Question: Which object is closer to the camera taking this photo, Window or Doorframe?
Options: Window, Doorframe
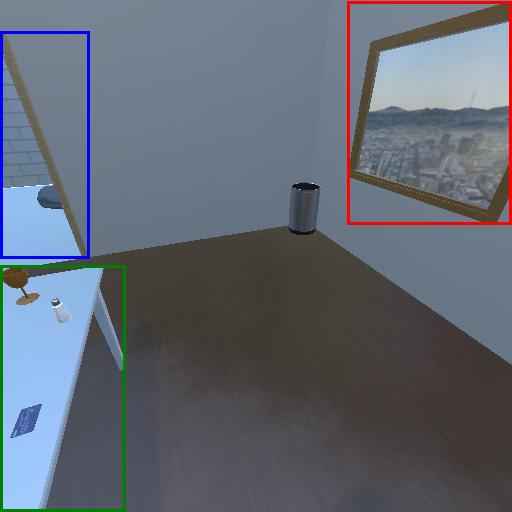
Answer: Window